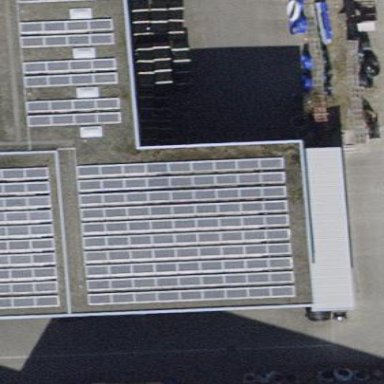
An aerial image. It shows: Solar power generator.